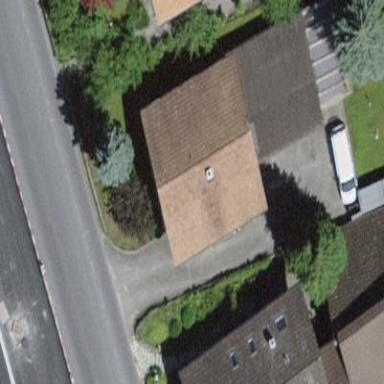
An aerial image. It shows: Residential building.